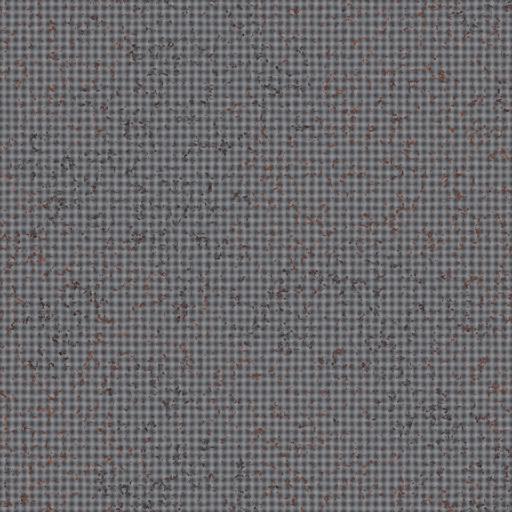
Tags: metal walkway steel